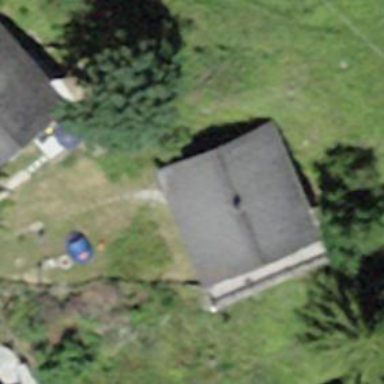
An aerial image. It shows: Detached building.